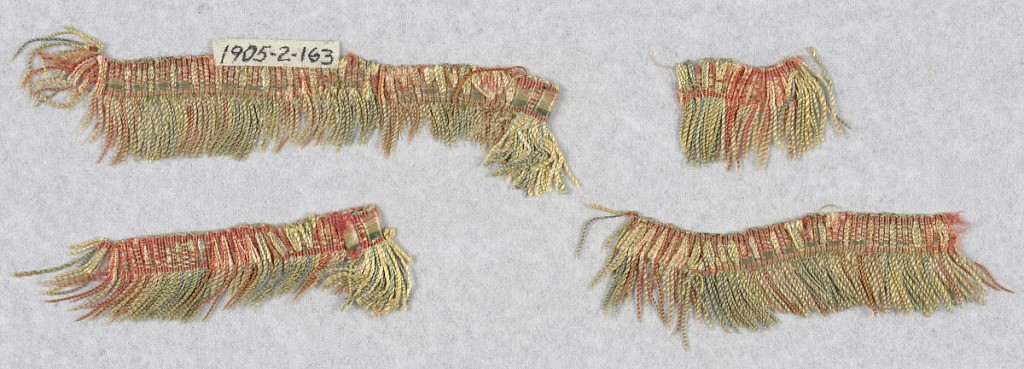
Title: Fringe
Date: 16th century
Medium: silk Technique: plain weave
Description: Pink, gray, yellow and white fringe with a woven heading and skirt thread arranged to form stripes.